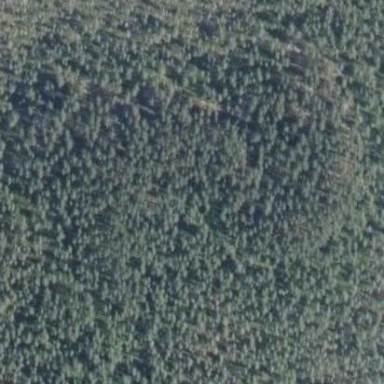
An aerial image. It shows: Woodland with needle-leaved trees.